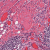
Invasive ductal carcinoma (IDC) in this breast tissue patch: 1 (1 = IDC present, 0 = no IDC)